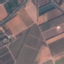
Land use / land cover class: PermanentCrop